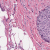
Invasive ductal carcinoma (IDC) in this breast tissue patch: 1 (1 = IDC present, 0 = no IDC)